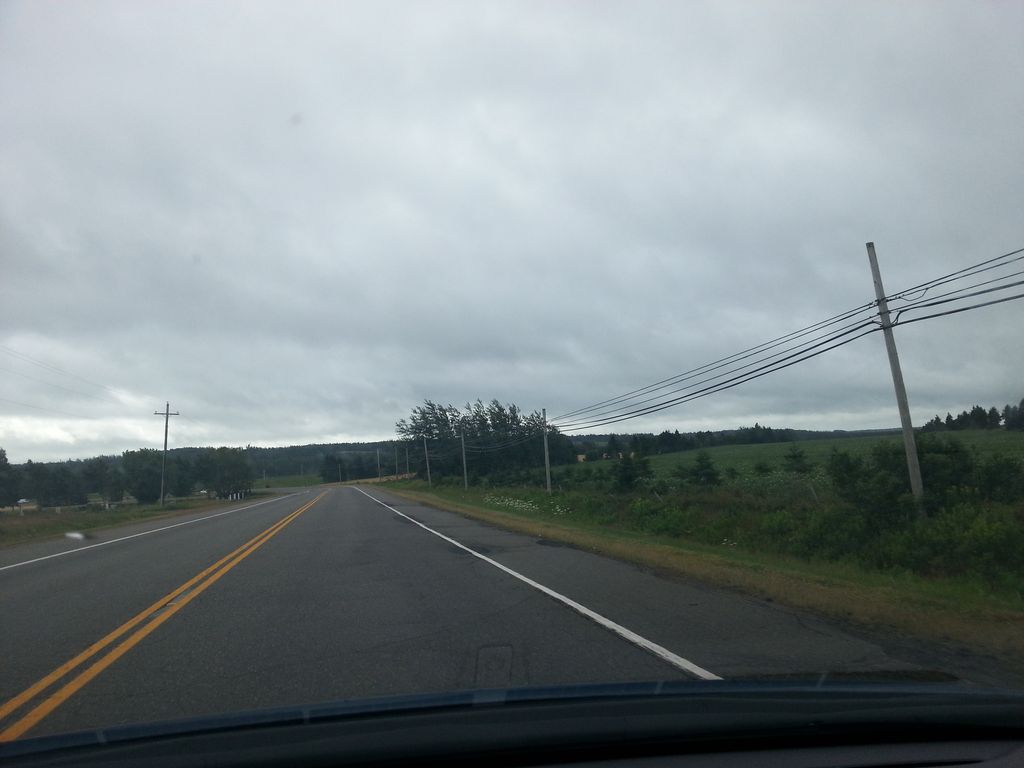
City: charlottetown